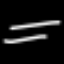
Label: line